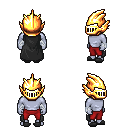
a pixel art fantasy rpg character, male body template, dark elf, purple skin, black cape, red pants, gold bangs hairstyle, gold helm, white cloth bandages, gray slippers, four views (front, back, left, right), 2x2 character sprite sheet, small pixel art, hard edges, no anti-aliasing